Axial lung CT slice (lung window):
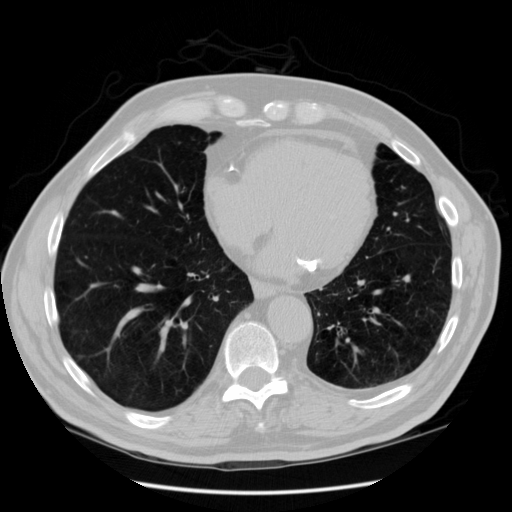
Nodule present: no